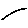
Label: line